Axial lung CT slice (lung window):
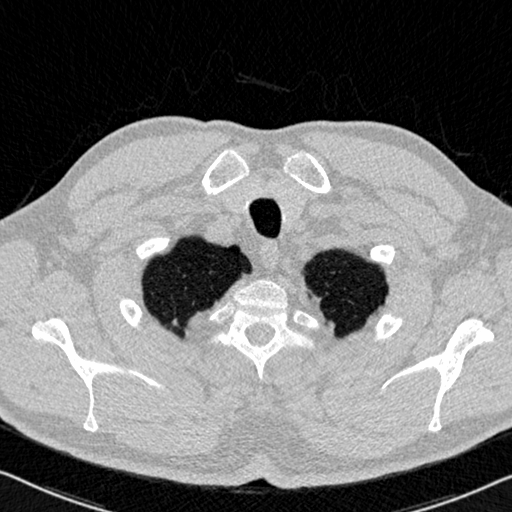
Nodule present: no